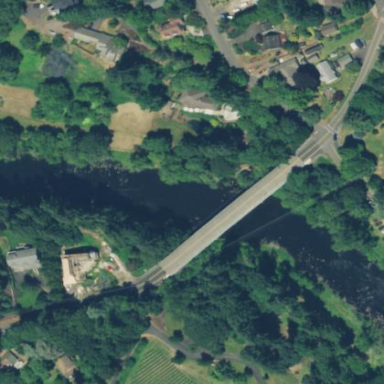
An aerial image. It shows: Man-made bridge.